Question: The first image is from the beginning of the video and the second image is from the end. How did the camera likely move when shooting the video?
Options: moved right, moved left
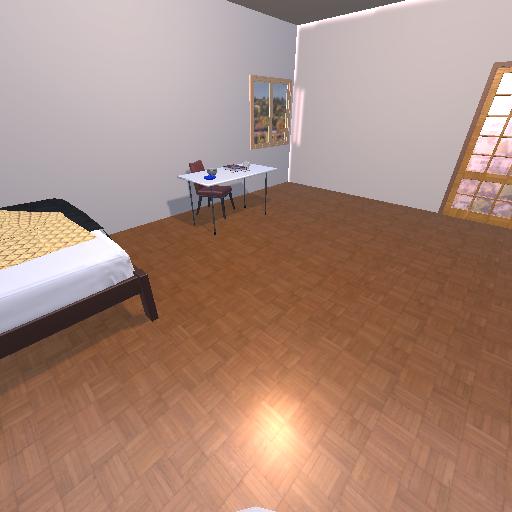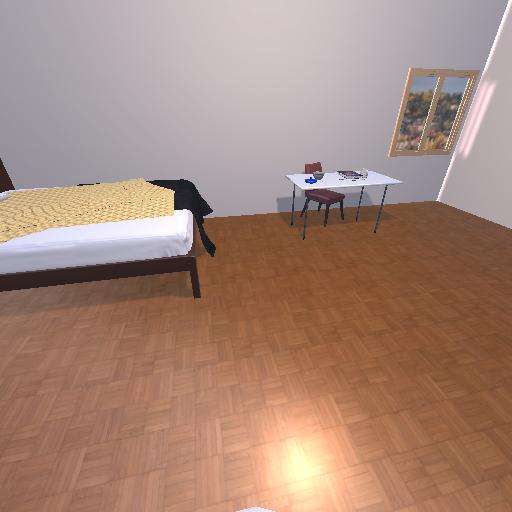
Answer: moved right